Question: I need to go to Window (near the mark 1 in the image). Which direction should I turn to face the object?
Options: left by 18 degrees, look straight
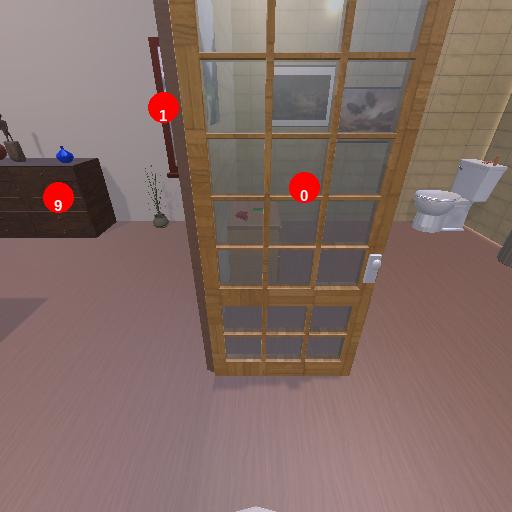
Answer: left by 18 degrees